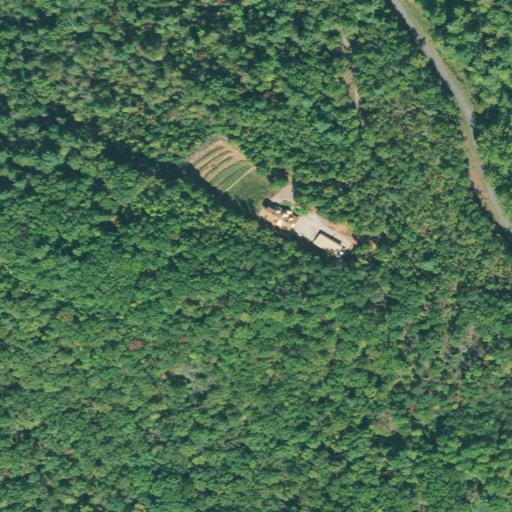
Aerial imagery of mountain in South Carolina named Jones Hill containing deciduous forest, mixed forest, evergreen forest, and open development